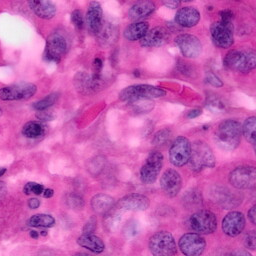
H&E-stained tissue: Pancreatic